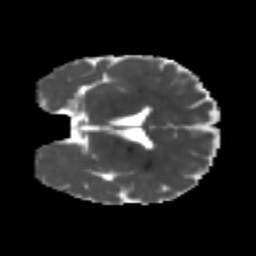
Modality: MD
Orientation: coronal
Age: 6
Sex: male
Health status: healthy